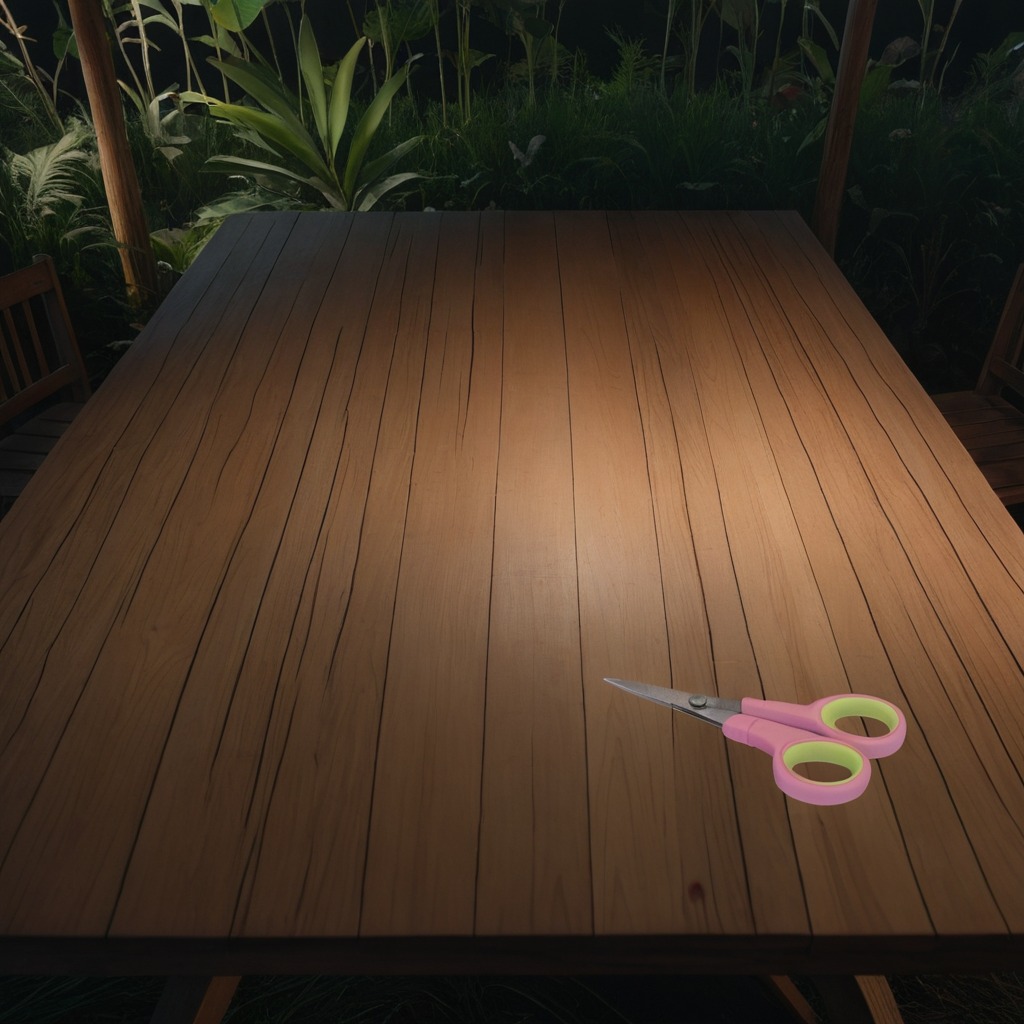
A scissor is lying on the wooden table inside a jungle field workshop tent at night.